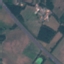
Land use / land cover class: Highway